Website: apple
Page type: cart
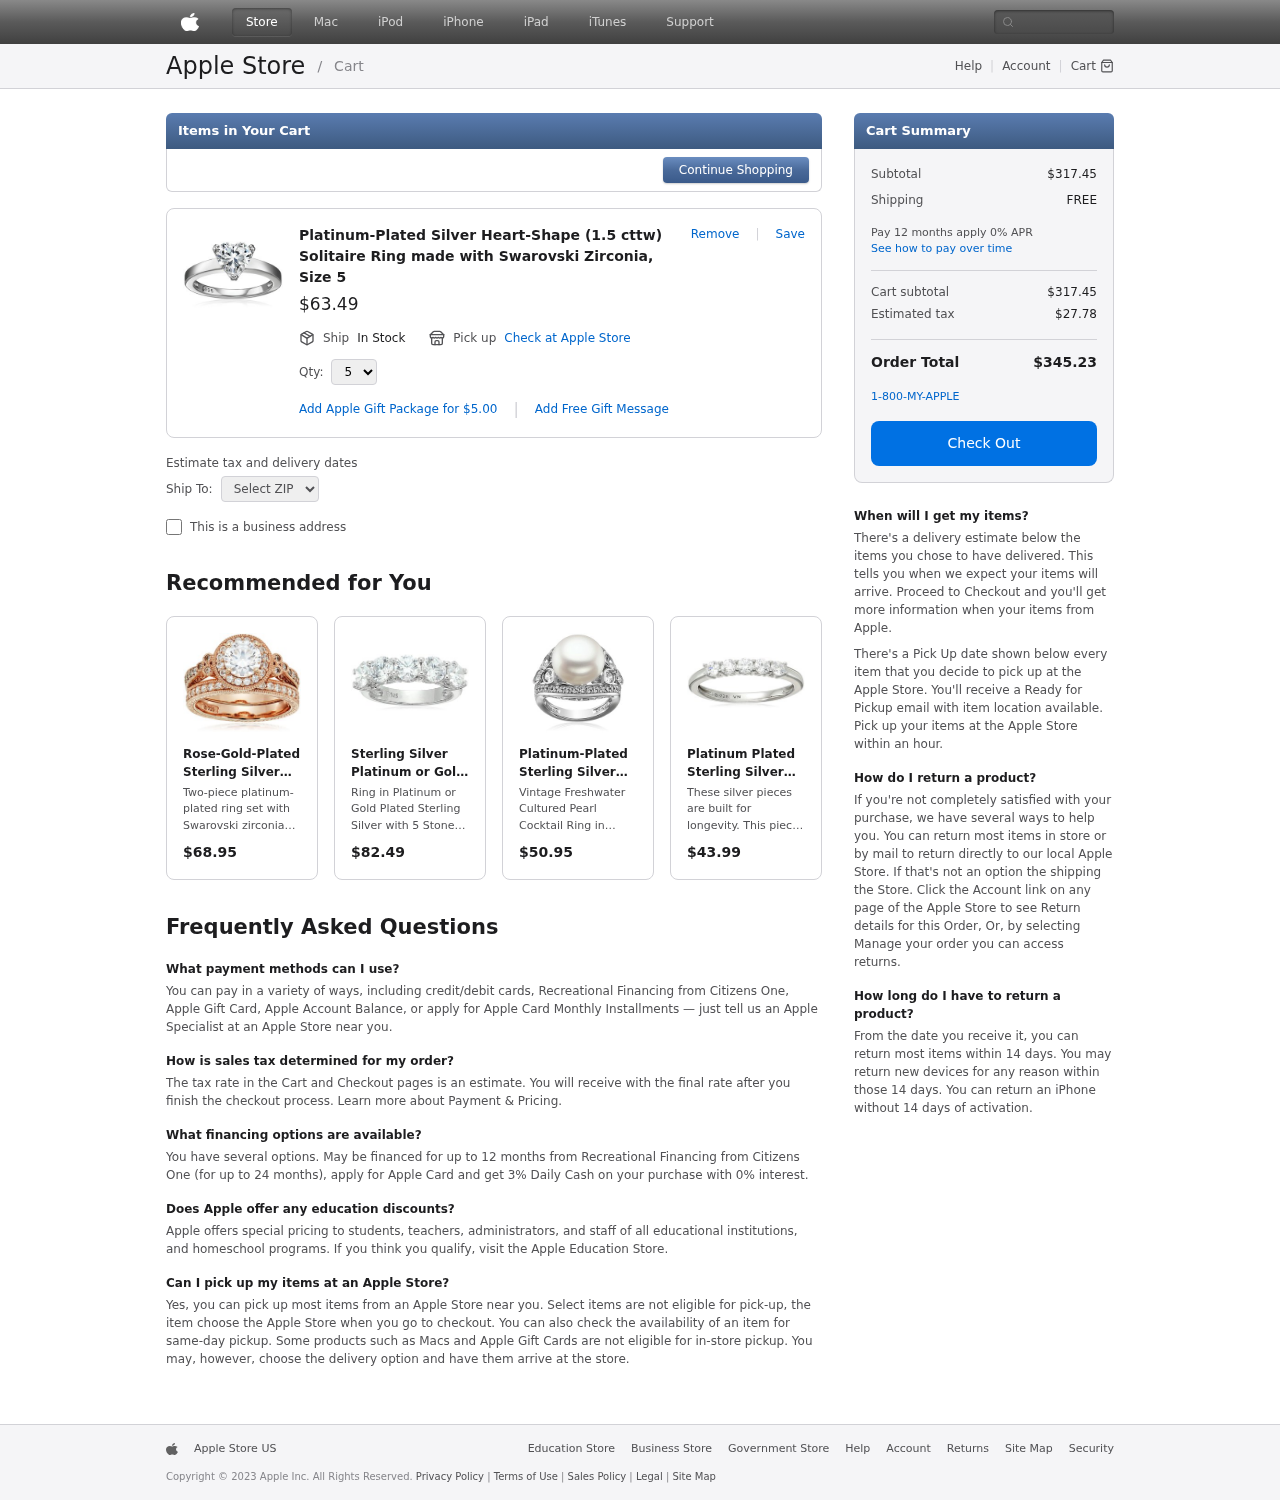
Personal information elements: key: PII_POSTCODE
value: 72558
Product elements: key: PRODUCT1_NAME
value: Platinum-Plated Silver Heart-Shape (1.5 cttw) Solitaire Ring made with Swarovski Zirconia, Size 5
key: PRODUCT1_PRICE
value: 63.49
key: PRODUCT1_QUANTITY
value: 5
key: PRODUCT2_DESC
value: Two-piece platinum-plated ring set with Swarovski zirconia on half-eternity band and flanking large center stone
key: PRODUCT2_NAME
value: Rose-Gold-Plated Sterling Silver Antique Rings set made with Swarovski Zirconia, Size 8
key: PRODUCT2_PRICE
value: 68.95
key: PRODUCT3_DESC
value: Ring in Platinum or Gold Plated Sterling Silver with 5 Stones and Round Brilliant Cut Swarovski Zirconia
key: PRODUCT3_NAME
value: Sterling Silver Platinum or Gold Plated 5 Stone Round Cut Swarovski Cubic Zirconia Ring
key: PRODUCT3_PRICE
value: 82.49
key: PRODUCT4_DESC
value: Vintage Freshwater Cultured Pearl Cocktail Ring in platinum plated sterling silver set with cubic Swarovski Zirconia
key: PRODUCT4_NAME
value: Platinum-Plated Sterling Silver Cubic Zirconia Vintage Freshwater Cultured Pearl Cocktail Ring, Size
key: PRODUCT4_PRICE
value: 50.95
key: PRODUCT5_DESC
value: These silver pieces are built for longevity. This piece features a metal plating or flashing, or an electrocoating for a more lustrous appearance, but it can wear off with long-term or heavy use. To e
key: PRODUCT5_NAME
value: Platinum Plated Sterling Silver Swarovski Zirconia Round Cut 5 -Stone Ring
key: PRODUCT5_PRICE
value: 43.99
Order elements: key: ORDER_SUBTOTAL
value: $317.45
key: ORDER_SHIPPING_COST
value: FREE
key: ORDER_SUBTOTAL2
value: $317.45
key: ORDER_TAX
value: $27.78
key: ORDER_TOTAL
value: $345.23